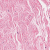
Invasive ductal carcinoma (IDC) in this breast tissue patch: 0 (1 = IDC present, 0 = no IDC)